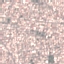
Land use / land cover class: Residential